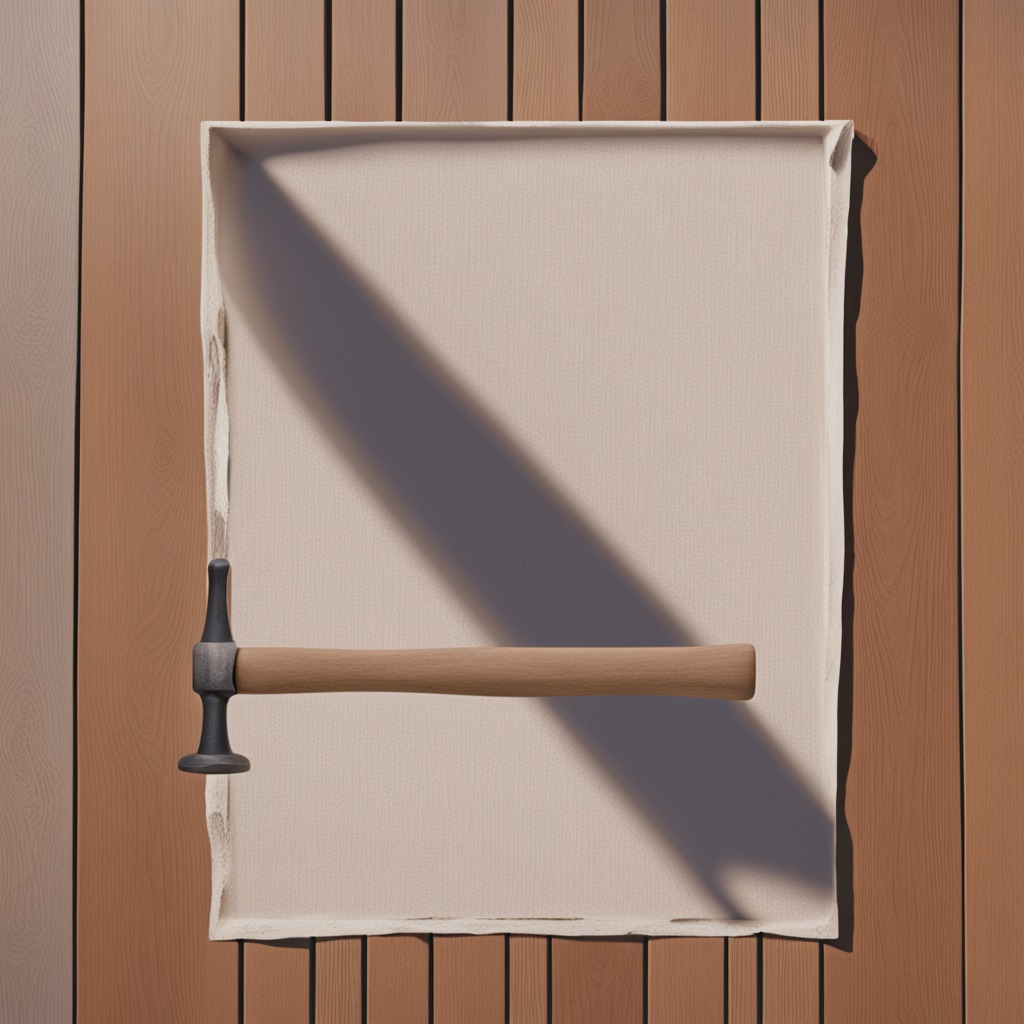
A hammer lying on a wooden table in an outdoor workshop during daytime bright natural light soft shadows worn but beneath the cloth